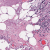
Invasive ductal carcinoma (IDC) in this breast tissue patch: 0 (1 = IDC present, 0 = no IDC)